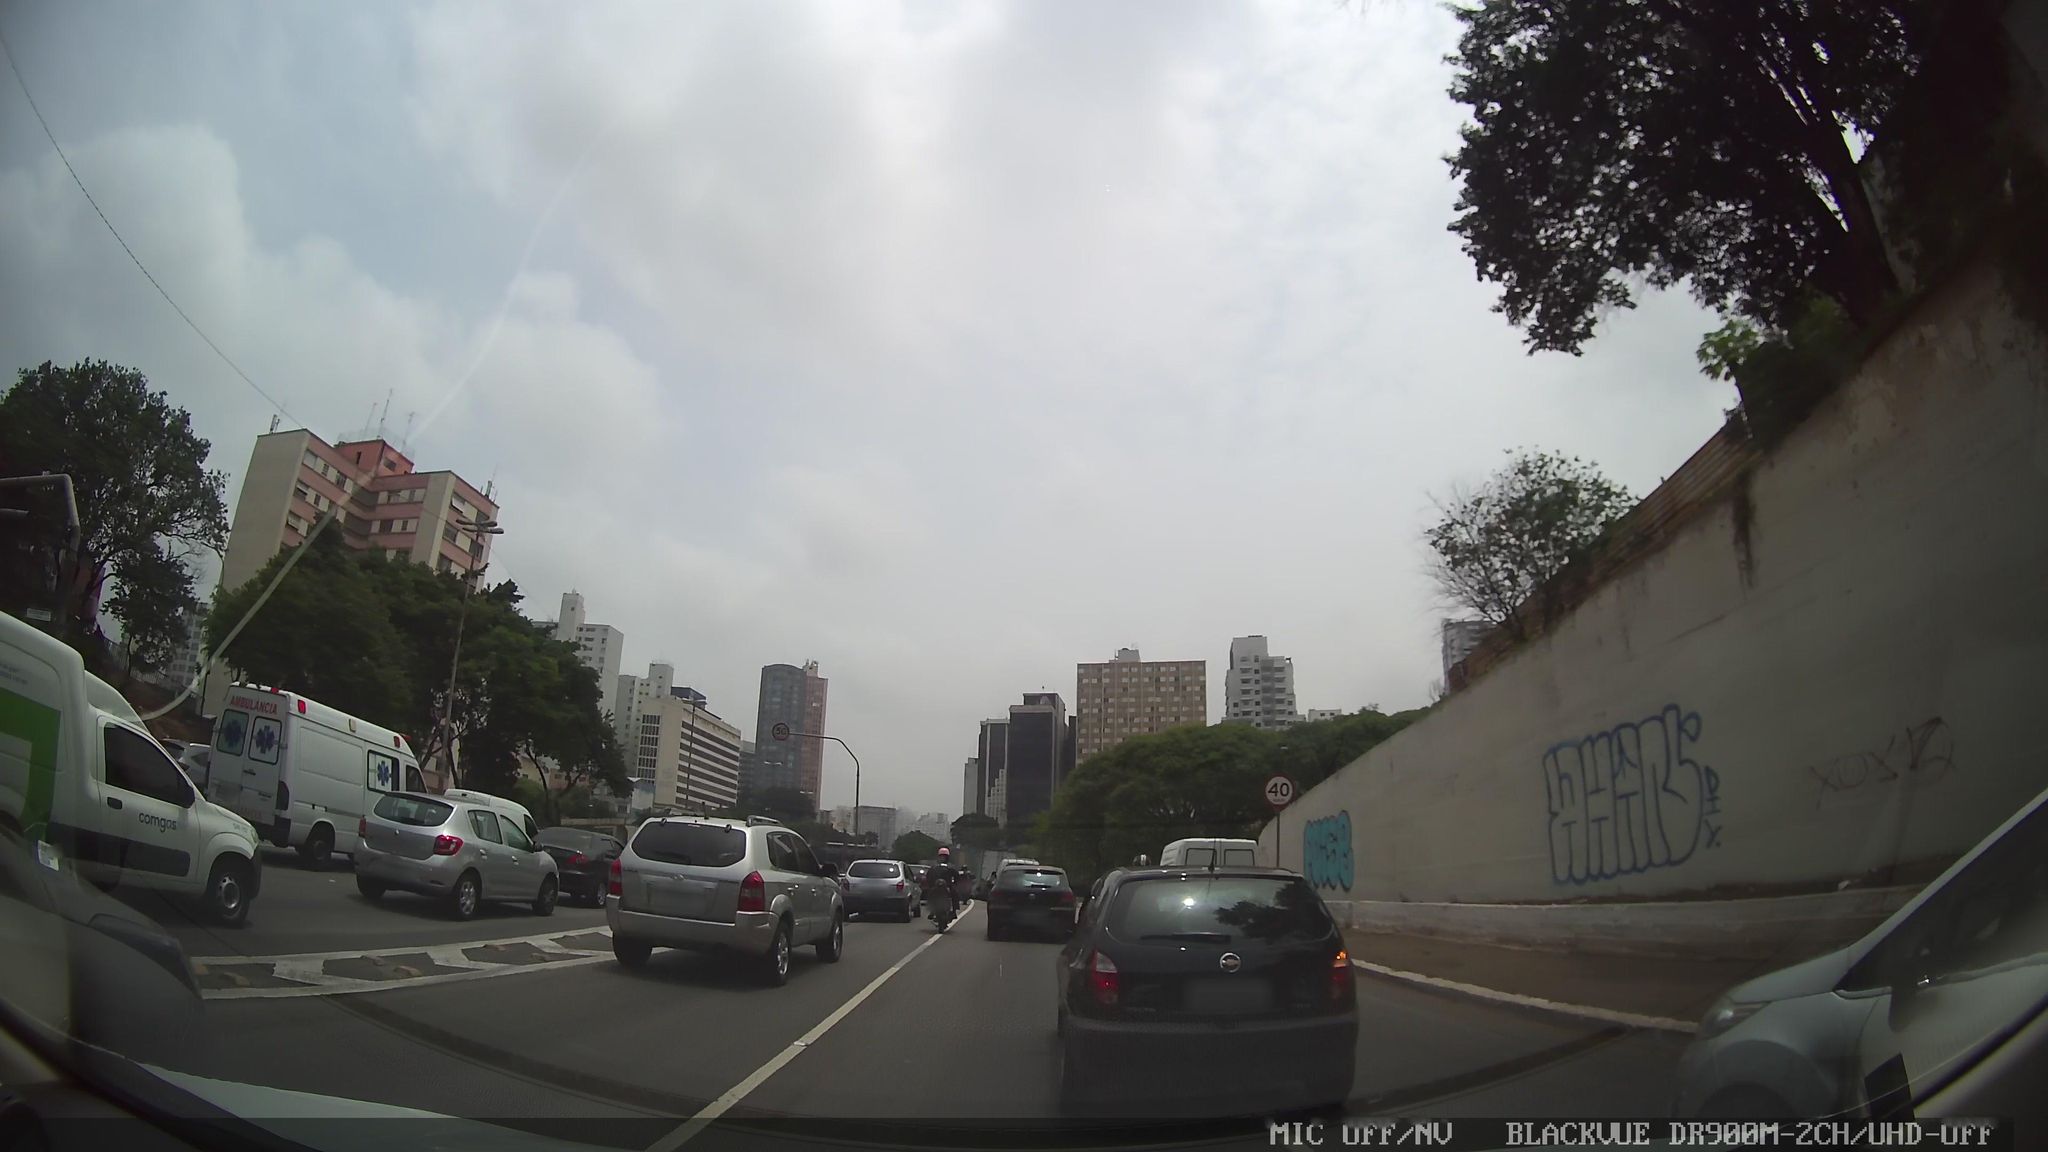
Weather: cloudy
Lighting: day
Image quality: good
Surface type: driving surface
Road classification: trunk
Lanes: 4, 6
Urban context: urban centre
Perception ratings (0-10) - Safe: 2.09, Lively: 6.29, Beautiful: 5.21, Boring: 2.42, Depressing: 3.96, Wealthy: 3.99